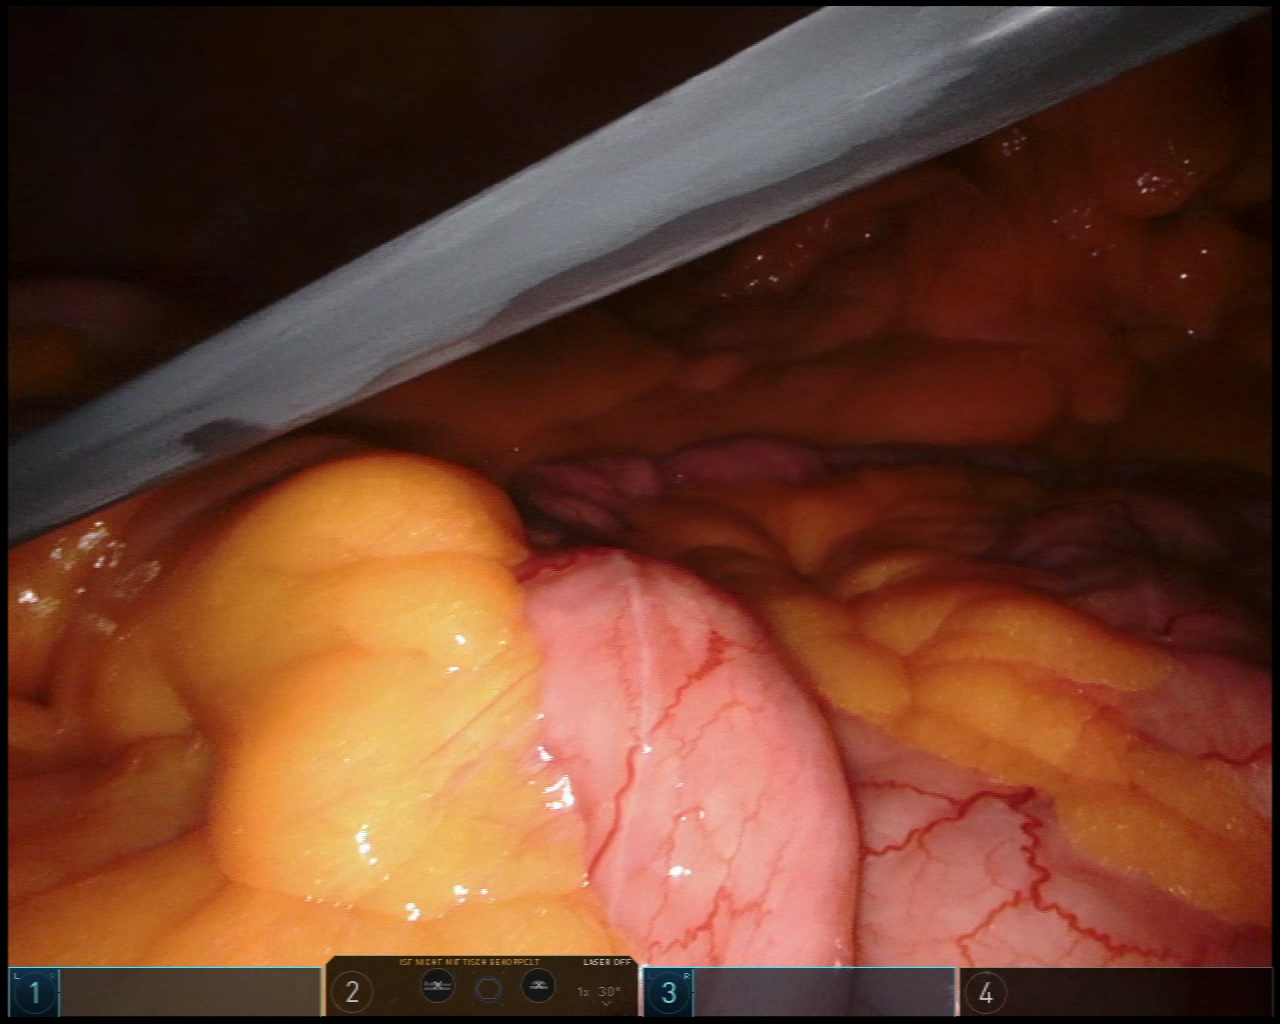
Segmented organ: small_intestine
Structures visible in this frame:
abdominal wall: no
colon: no
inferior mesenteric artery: no
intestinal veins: no
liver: no
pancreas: no
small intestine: yes
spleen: no
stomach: no
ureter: no
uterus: no
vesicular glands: no